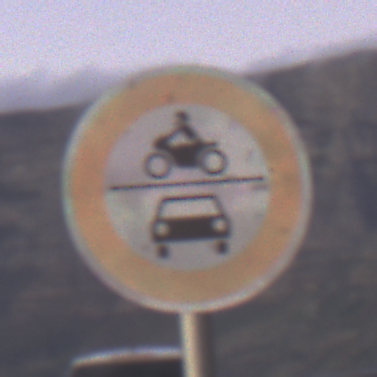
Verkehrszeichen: VerbotKraftfahrzeuge
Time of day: Dawn
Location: Outdoor (RoadRail)
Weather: Clear
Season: NotSpecified
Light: Natural